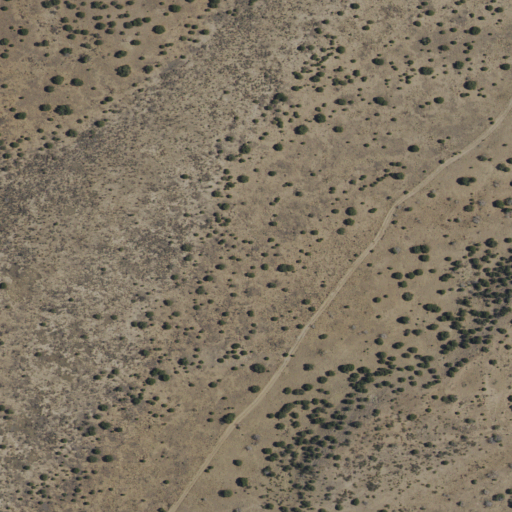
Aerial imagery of plain(s) in New Mexico named Sepultura Flat containing only shrub